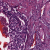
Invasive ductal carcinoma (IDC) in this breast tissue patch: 0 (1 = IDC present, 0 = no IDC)